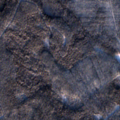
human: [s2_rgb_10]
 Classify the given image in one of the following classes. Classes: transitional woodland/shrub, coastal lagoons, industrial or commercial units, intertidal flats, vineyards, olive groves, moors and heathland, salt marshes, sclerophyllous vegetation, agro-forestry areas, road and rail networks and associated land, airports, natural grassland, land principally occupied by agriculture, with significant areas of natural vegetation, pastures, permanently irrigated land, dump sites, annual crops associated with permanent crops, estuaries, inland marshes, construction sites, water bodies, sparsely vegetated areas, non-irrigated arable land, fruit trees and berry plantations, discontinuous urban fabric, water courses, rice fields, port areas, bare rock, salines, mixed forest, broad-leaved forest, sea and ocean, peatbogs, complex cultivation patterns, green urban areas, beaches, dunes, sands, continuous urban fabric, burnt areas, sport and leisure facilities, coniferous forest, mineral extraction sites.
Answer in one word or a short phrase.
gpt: coniferous forest, mixed forest